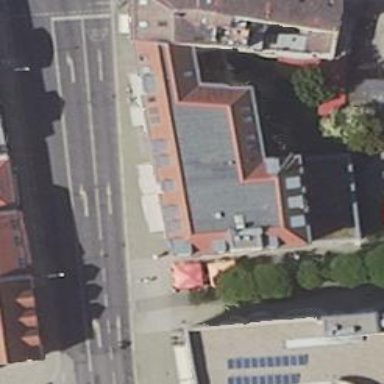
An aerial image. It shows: Cafe.